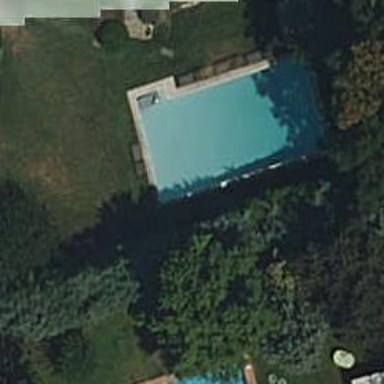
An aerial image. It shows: Swimming pool located in leisure land.